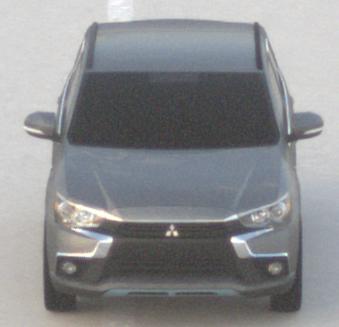
Make: Mitsubishi
Model: Outlander 2.0 Plug-In Hybrid
Detailed model: Outlander (III) Plug-In Hybrid
Model produced from: 2015/10
Model produced until: 2018/08
Doors: 5
Color: gray
Road condition: dry road
Daytime: sunrise or sunset
Contrast: low contrast